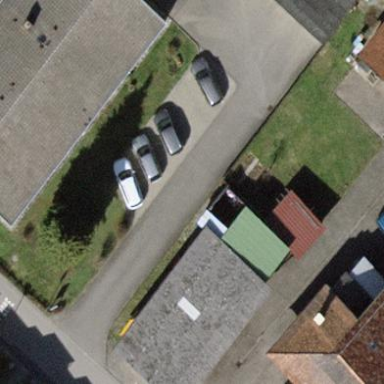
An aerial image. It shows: Garage building.